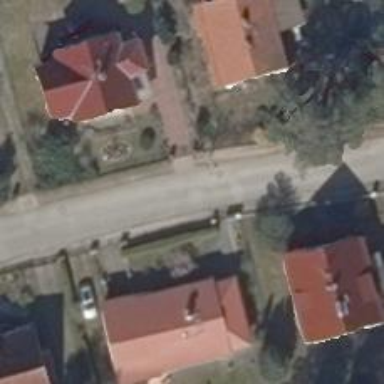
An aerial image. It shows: Residential road with dirt sidewalks on both sides.